Question: Count the number of objects in the diagram.
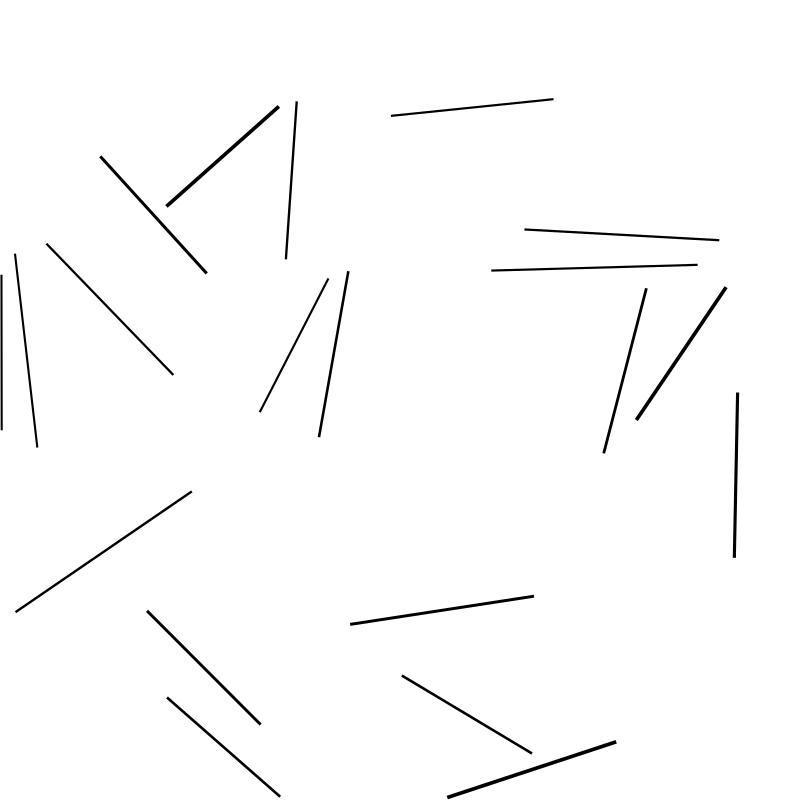
Answer: 20